Question: I have created an iTunes test User account from My Developer account.

My client has set up (on a different developer account) an application and in-app-purchase product.
Will I be able to use my test user to purchase the product the client has set up?
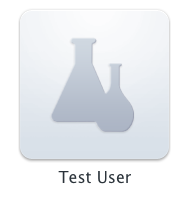
Answer: The answer is no - you can not.
Test users are restricted to buying content in the sandbox for Products on the Developer account they were created on.
I managed to get a friend to help me test this and got this error when I used his test user.